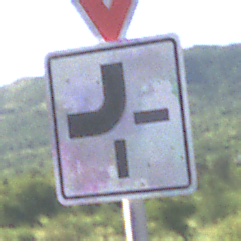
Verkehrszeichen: VerlaufVorfahrtsstrasse2
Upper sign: VorfahrtGewaehren
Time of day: MorningAfternoon
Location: Outdoor (RoadRail)
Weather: PartlyCloudy
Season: NotSpecified
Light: Natural